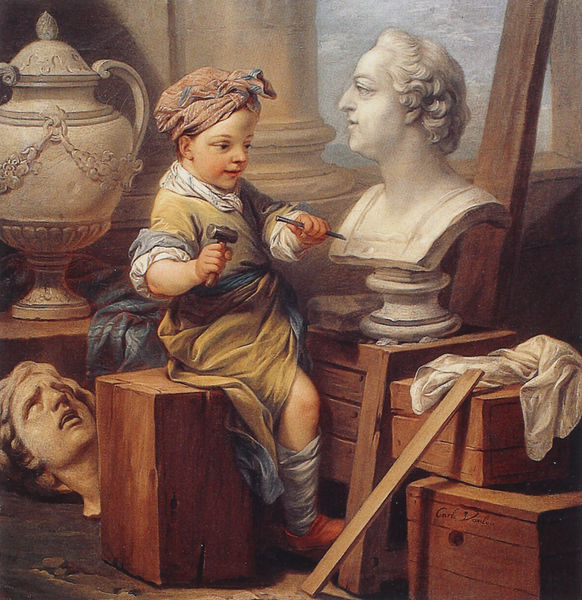
Titel: Allegorien der Künste
Künstler: Carle van Loo
Institution: San Francisco, The Fine Arts Museum of San Francisco
Schlagwörter: blau, gemälde, kopf, mann, grün, sitzen, frau, holz, köpfe, marmor, säule, tisch, weiss, tuch, sockel, stein, portrait, kind, krug, ranken, skulptur, statue, vase, schuhe, kopftuch, büste, atelier, bretter, steinmetz, junge, wei, gefäß, knabe, brett, kiste, jüngling, werkstatt, werkzeug, hammer, gips, turban, latte, mamor, bildhauer, scheit, meissel, klotz, koppf, holzblock, meisseln, marmor innen, himmel säule